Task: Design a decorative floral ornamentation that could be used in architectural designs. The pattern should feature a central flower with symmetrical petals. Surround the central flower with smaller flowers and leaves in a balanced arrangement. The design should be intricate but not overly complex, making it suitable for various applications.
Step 1426:
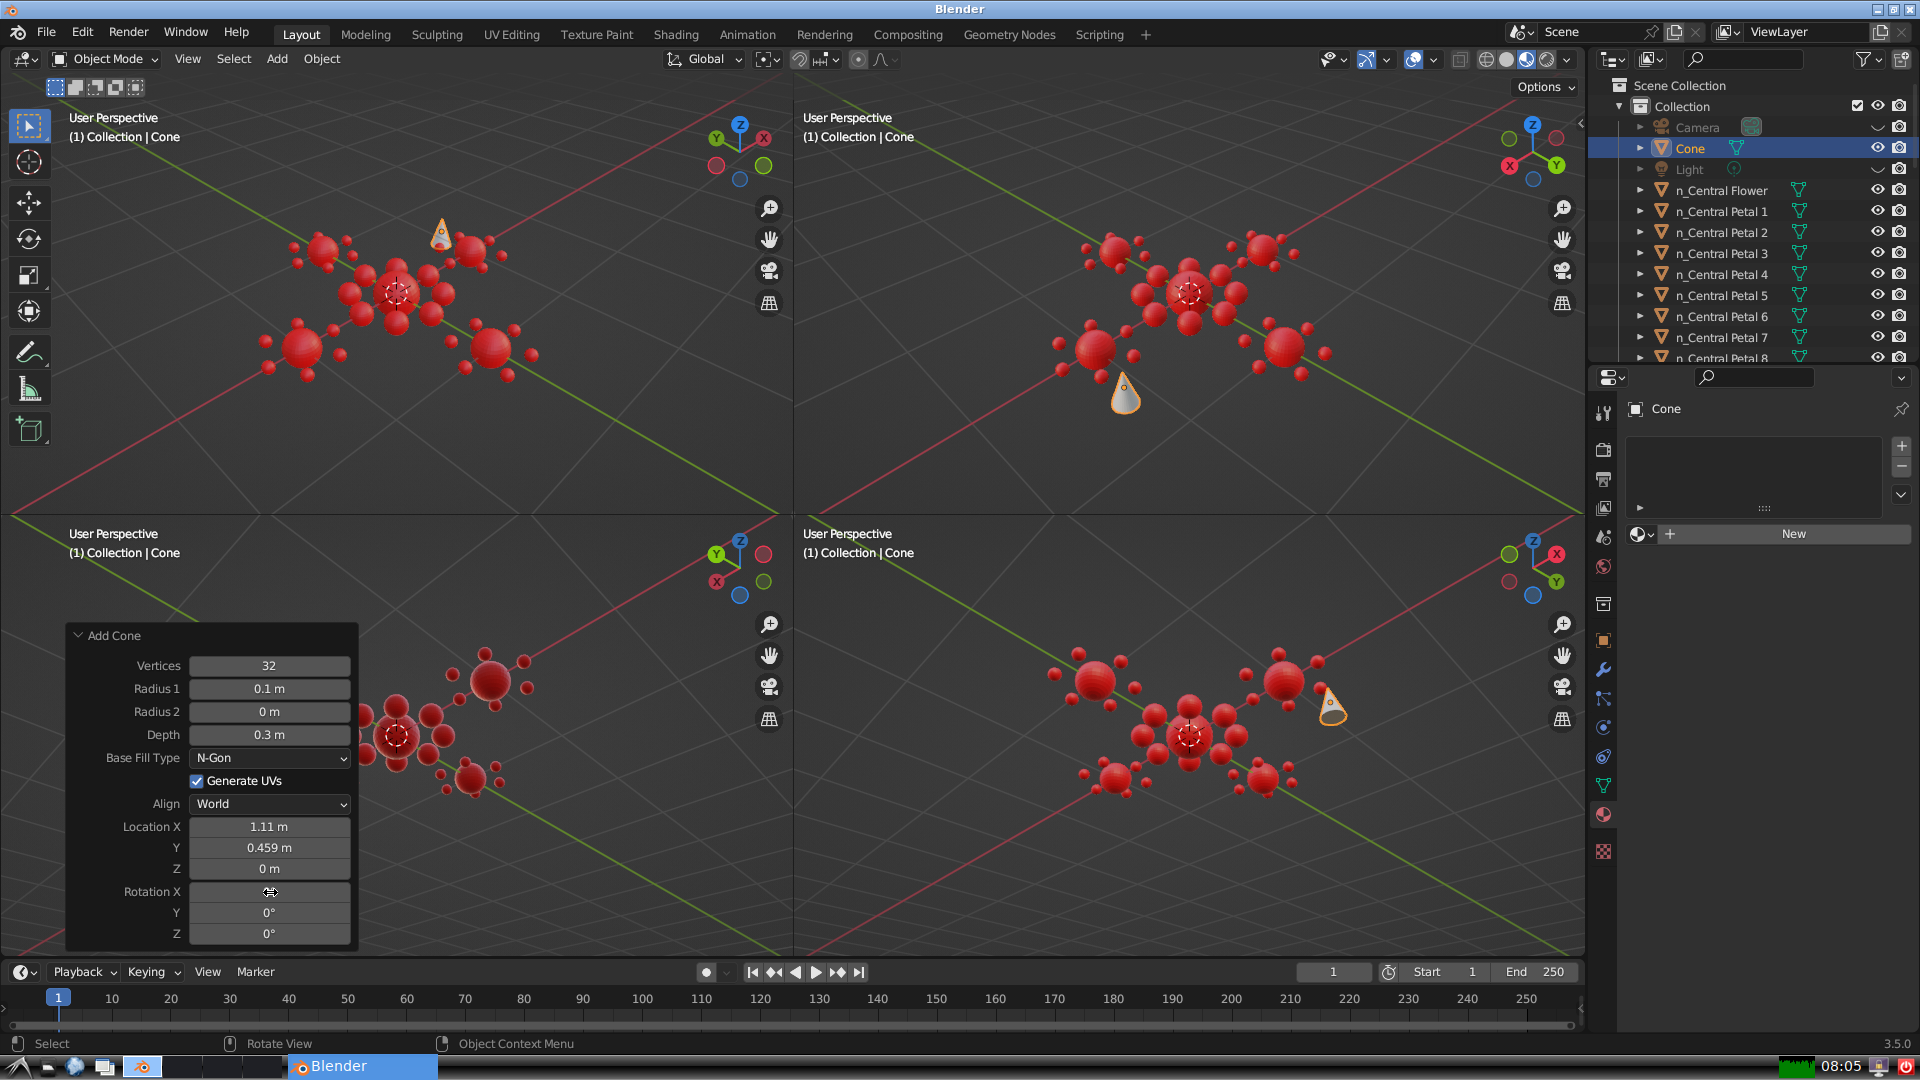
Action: {"mouse_move": [270, 913]}